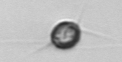
Label: Acanthoica_quattrospina